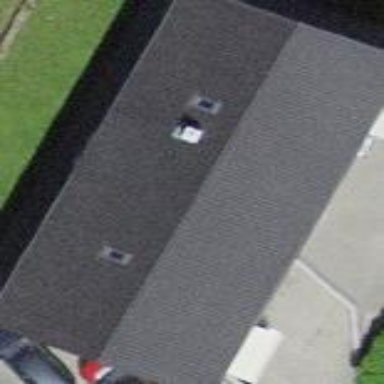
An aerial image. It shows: Gabled roof apartments building.